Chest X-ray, AP view. Patient: 70 years old, sex M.
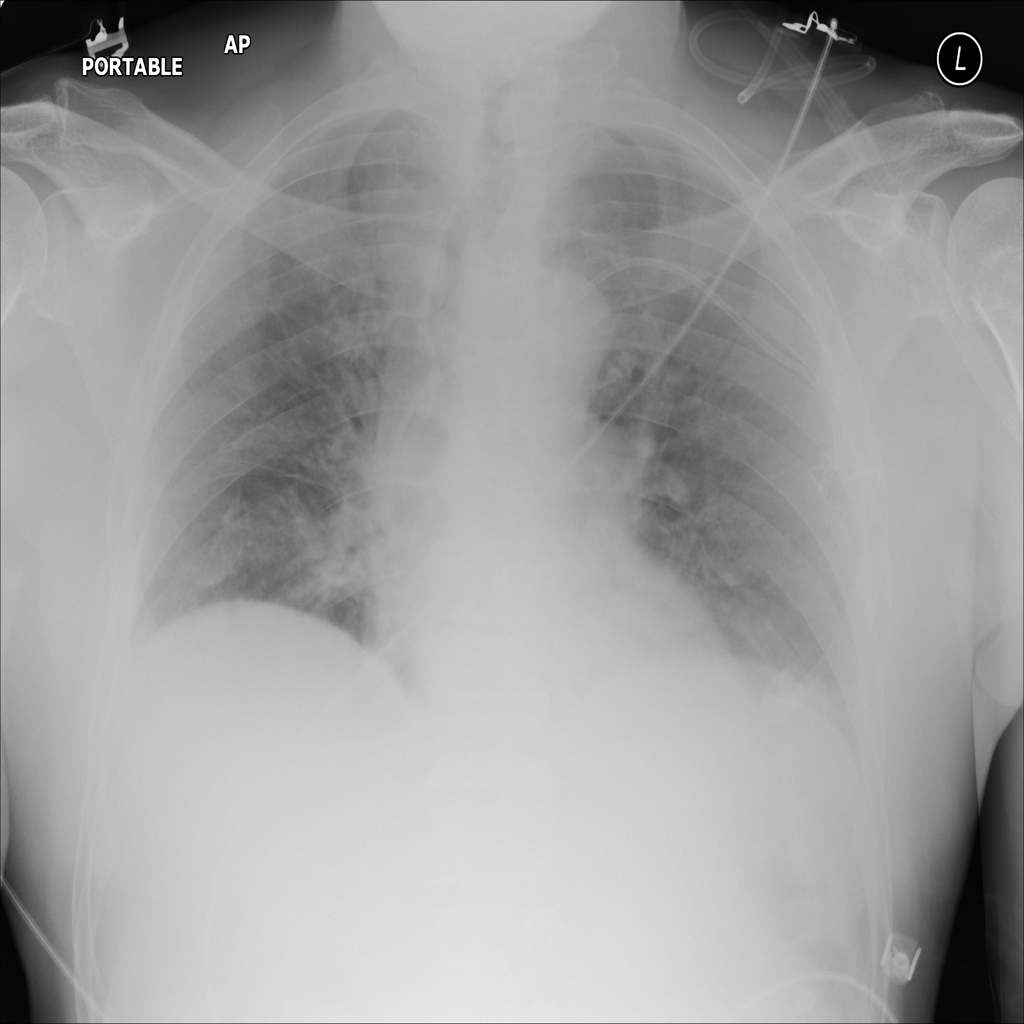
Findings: No Finding